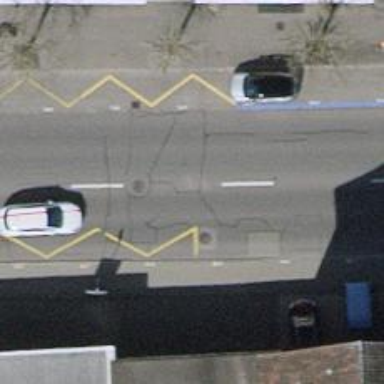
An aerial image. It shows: Public transport stop position.